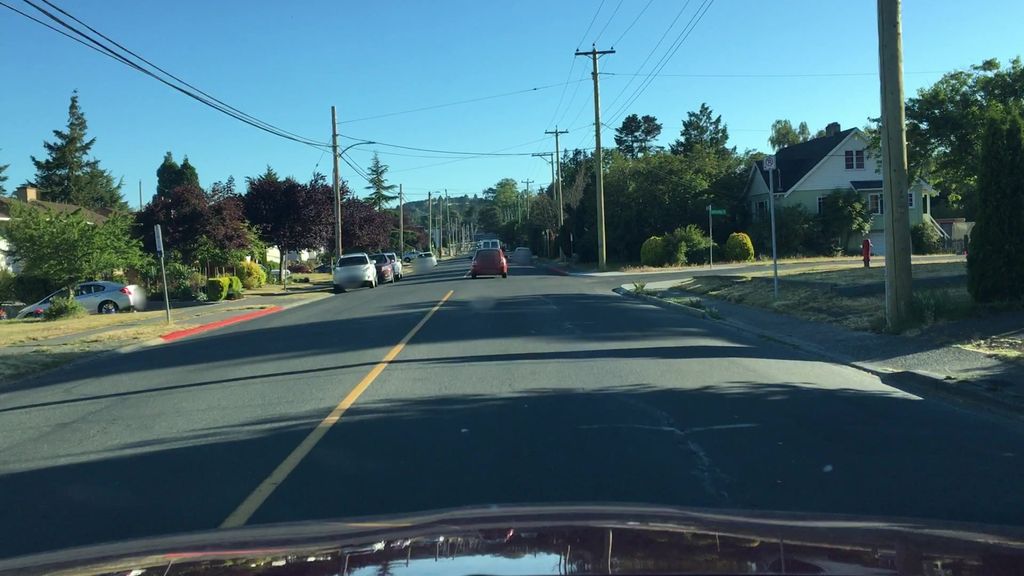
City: victoria